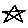
Label: star